Field crop: tomato
Growth stage: 2
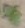
Species: solanum